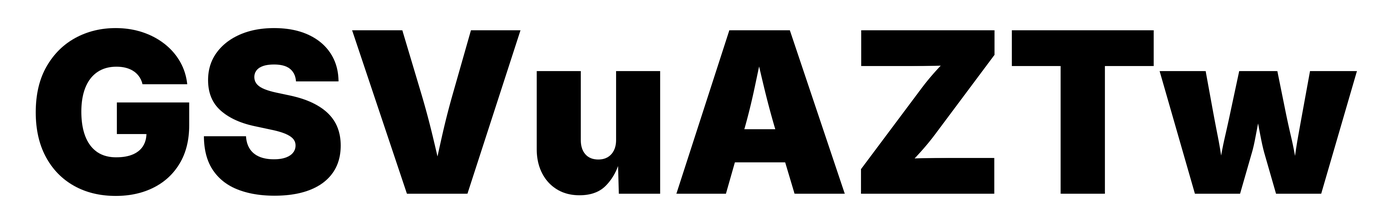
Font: Inter_Black